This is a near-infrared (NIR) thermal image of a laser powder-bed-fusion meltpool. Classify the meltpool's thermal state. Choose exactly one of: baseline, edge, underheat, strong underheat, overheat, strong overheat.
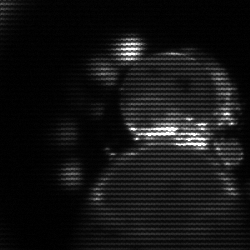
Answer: baseline